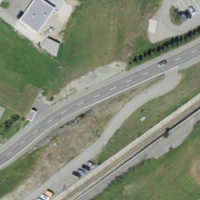
EUNIS habitat code: 55
Species observed at this site:
Tanacetum vulgare